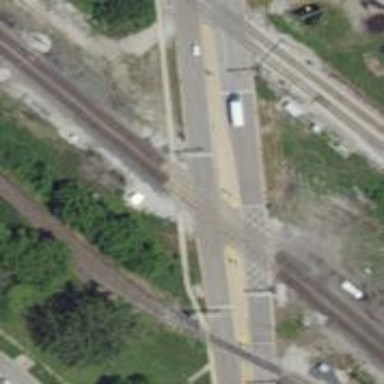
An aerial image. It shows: Level crossing with lights at the railway.